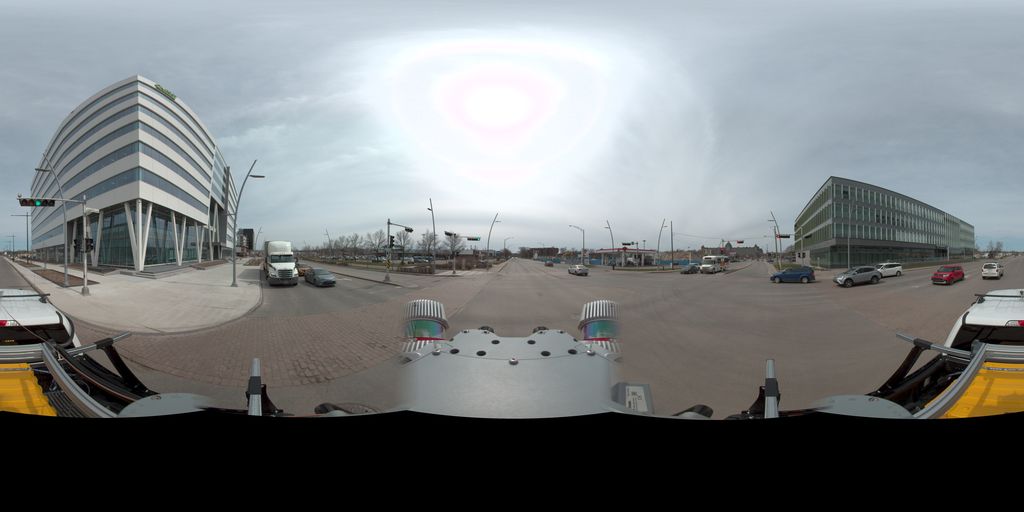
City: quebec_city